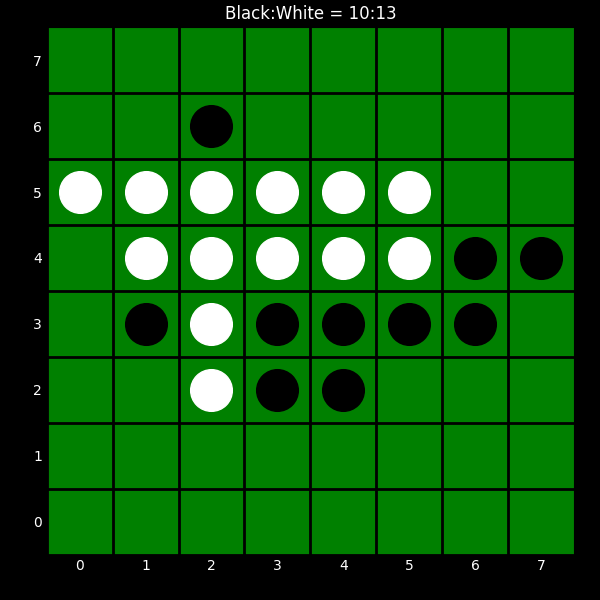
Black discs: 10
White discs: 13